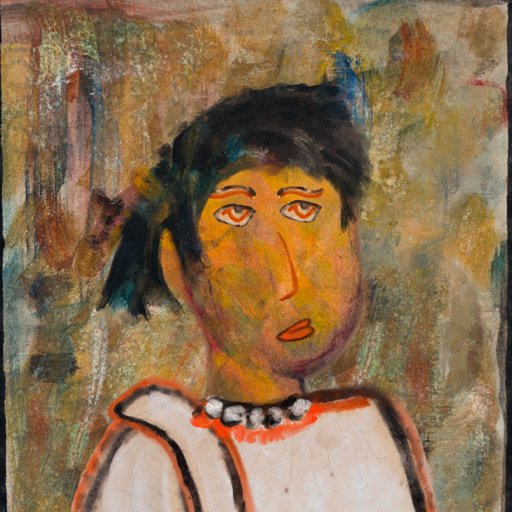
Background: Pipe, Head And Neck Side: Gypsy_Mother, Face Side: Experience, Bust: Roy_Bahadur, Hair Side: Pipe, Head Accessory: Blank, Second Necklace: Blank, Necklace: An_Impression, Baby: Blank